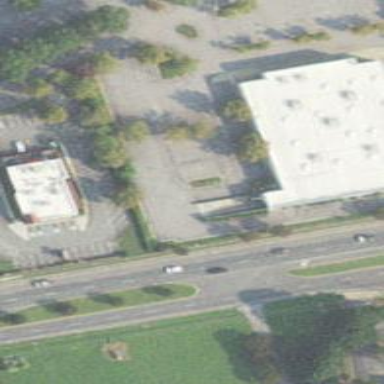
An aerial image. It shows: Retail building.